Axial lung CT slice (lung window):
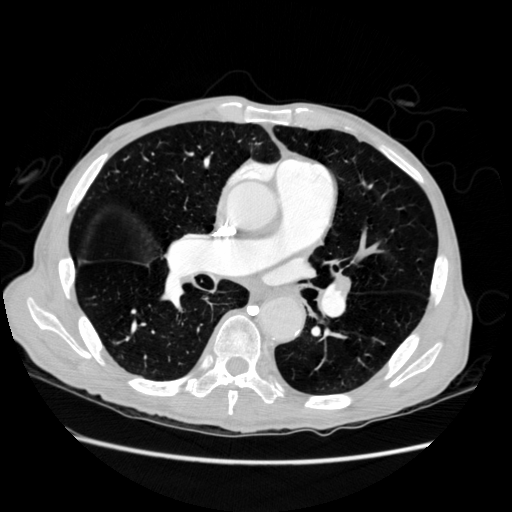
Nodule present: no